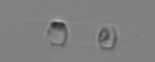
Label: Skeletonema